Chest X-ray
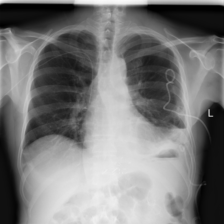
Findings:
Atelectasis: negative
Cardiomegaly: negative
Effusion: negative
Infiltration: negative
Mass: negative
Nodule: negative
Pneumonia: negative
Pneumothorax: positive
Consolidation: negative
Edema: negative
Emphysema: negative
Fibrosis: negative
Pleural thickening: negative
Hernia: negative